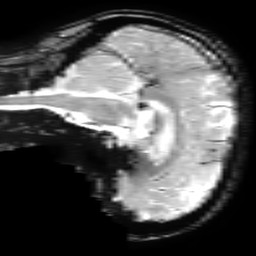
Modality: T2starw
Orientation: sagittal
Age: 62
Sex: female
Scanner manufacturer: ge
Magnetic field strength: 3 T
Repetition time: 0.65 s
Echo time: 0.02 s